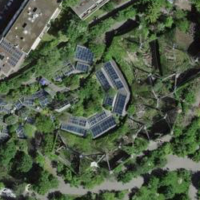
EUNIS habitat code: 53
Species observed at this site:
Omphalodes verna
Catalpa bignonioides
Petasites hybridus
Ficus carica
Prunus spinosa
Senecio vulgaris
Cercis siliquastrum
Cotinus coggygria
Acanthus mollis